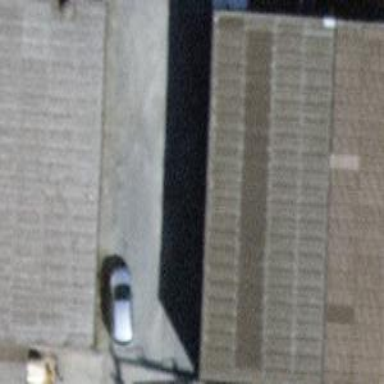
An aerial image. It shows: Garage building.